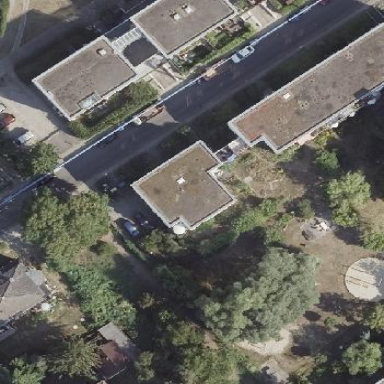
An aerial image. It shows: Part of building.